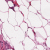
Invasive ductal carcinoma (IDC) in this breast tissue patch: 0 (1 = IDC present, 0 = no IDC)